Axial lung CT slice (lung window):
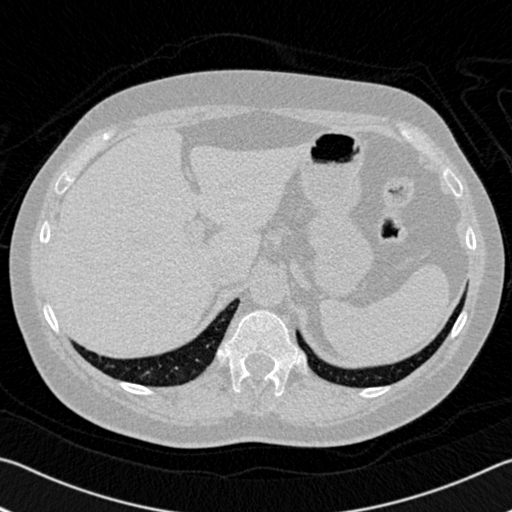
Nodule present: no